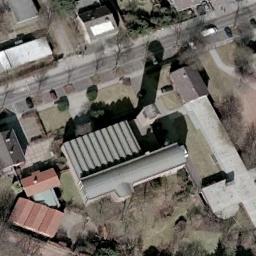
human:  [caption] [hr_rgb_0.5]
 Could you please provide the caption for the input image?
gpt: This is a church with a white one in the middle .

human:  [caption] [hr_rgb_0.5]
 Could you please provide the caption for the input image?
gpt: A church with a gray roof surrounded by several buildings and roads and trees and lawns .

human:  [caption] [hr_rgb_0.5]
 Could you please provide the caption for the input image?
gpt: The church is on the open place next to some trees .

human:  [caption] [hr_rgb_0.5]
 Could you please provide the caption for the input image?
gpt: The church with a flat top tower is surrounded by other buildings .

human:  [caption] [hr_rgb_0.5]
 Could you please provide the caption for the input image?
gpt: A church with a cross structure on a lawn beside a gray building .